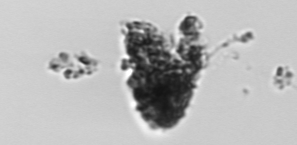
Label: detritus